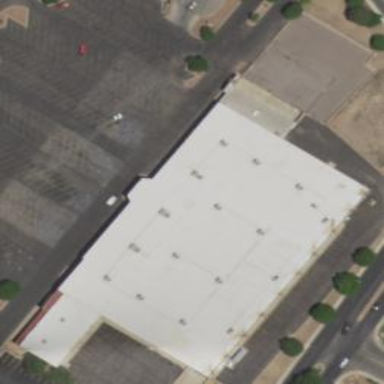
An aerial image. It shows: Retail building.